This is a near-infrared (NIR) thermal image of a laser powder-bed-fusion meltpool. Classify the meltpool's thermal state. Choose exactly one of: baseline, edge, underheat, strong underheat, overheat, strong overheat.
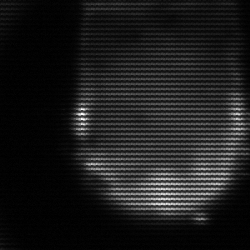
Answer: edge